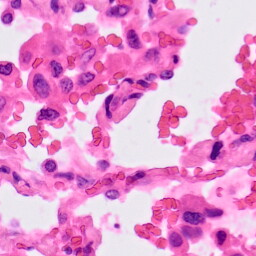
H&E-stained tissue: Lung